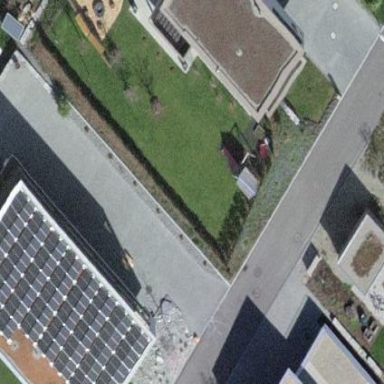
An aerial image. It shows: Solar power generator.